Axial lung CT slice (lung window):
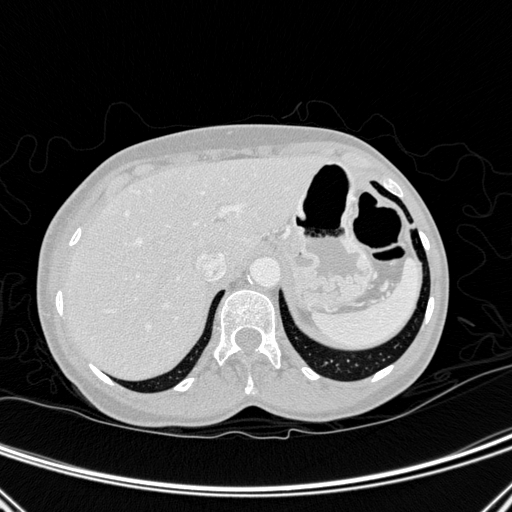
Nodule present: no